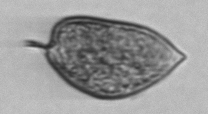
Label: Prorocentrum_micans